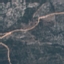
Land use / land cover: HerbaceousVegetation